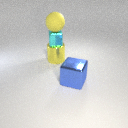
small cyan metal cube above large yellow metal cylinder